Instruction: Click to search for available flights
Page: home
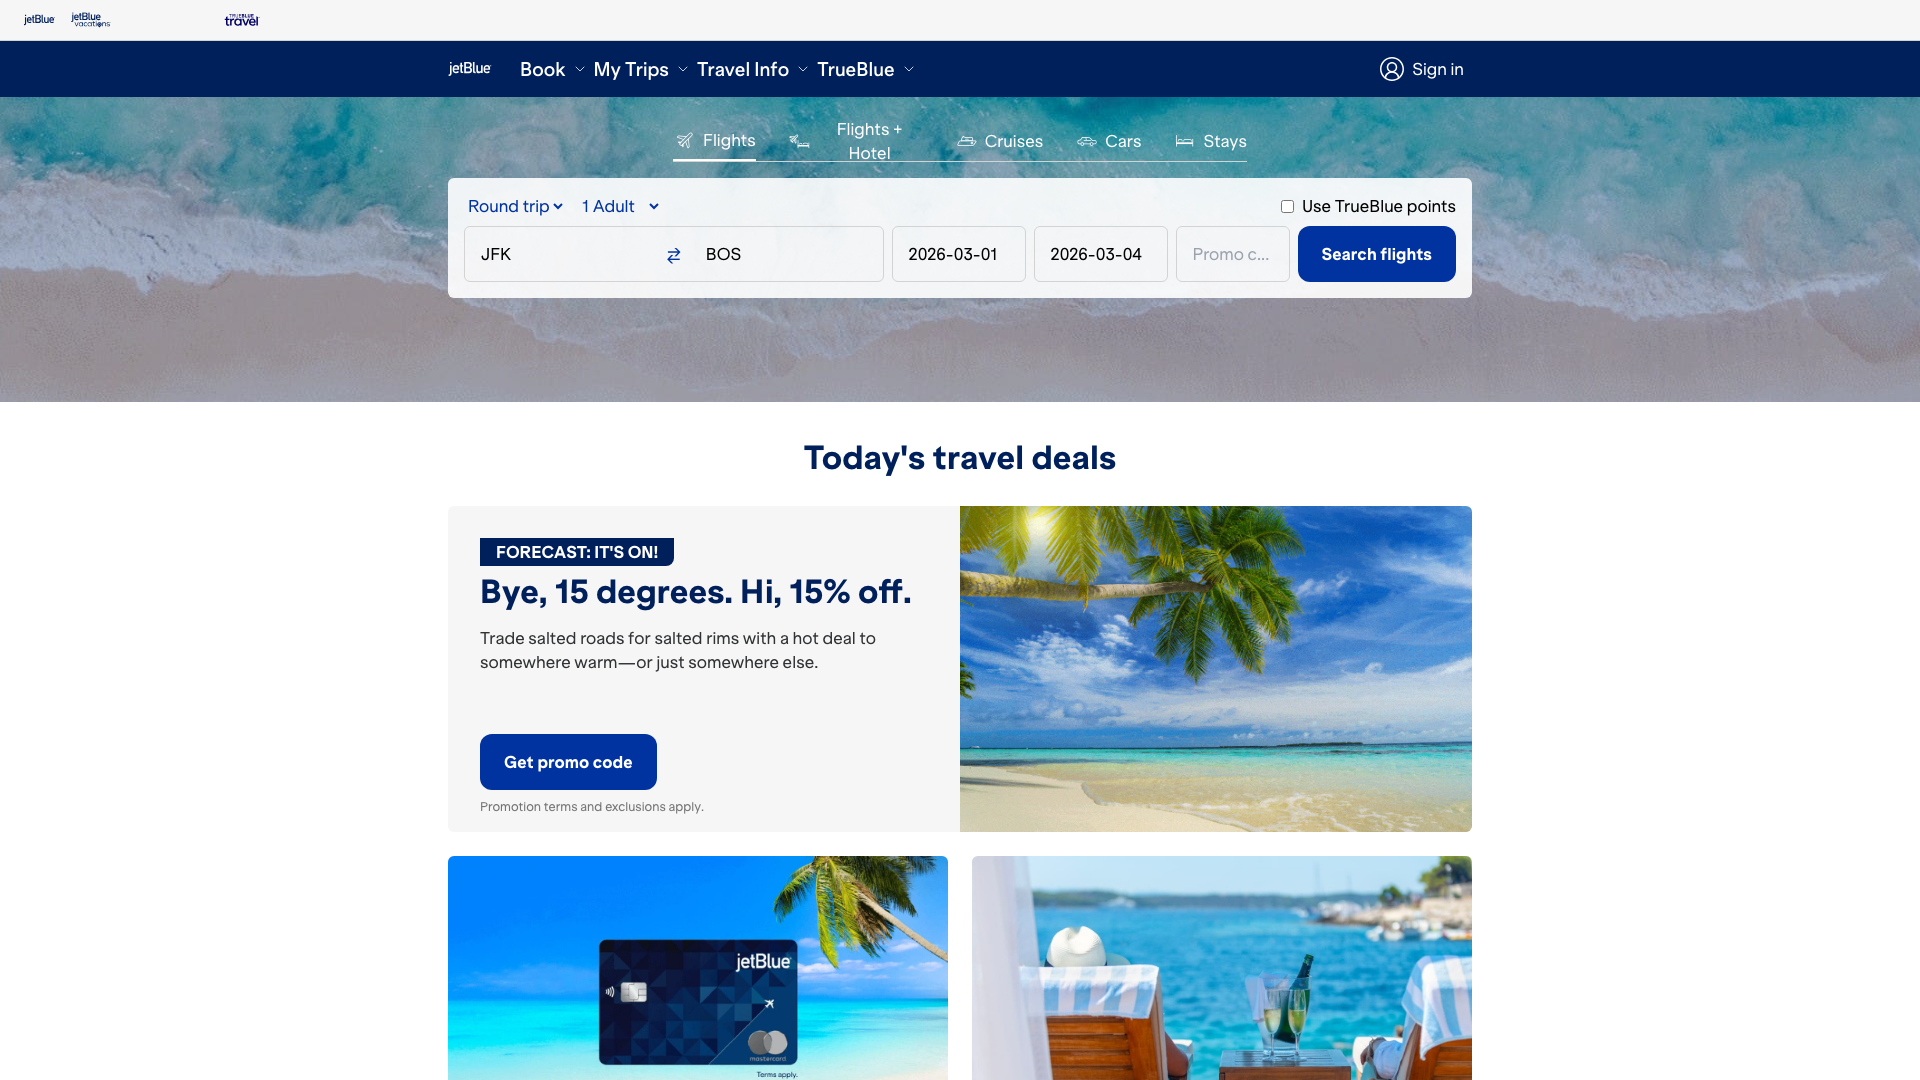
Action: click